Question: after i develope my application i try to run my 'apk' every thing works fine
and i go to the 'setting' and take a screenshot of some 'application' to show you
look at the picture
to know what i am taking about

I would like help understanding exactly what information this screen gives to me and how to use it.
knowing that i use 'android'
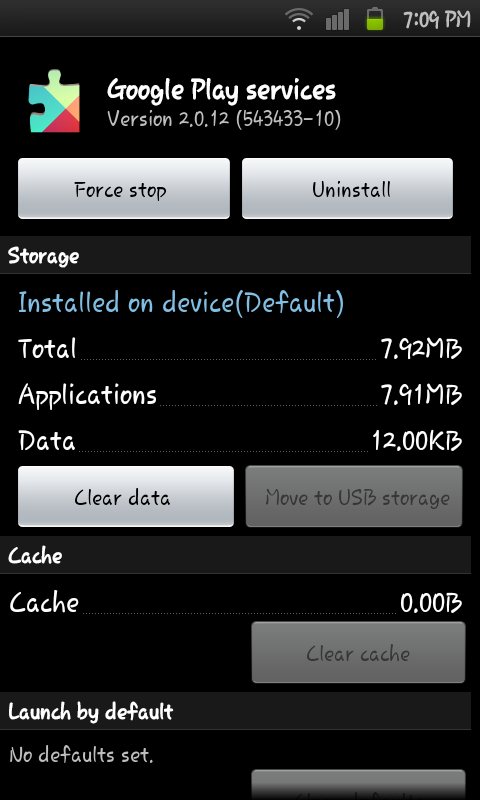
Answer: That screen tells you how much memory your app is consuming on the device. This is how much space the user must dedicate from his device memory (could be 8GB, 16GB or more, depending on phone).
This is broken down in a few ways, to tell you how much space you app takes, and how much data (which can be stored separately - and can be cleared from the app, and by the user).
Don't forget to mark as correct.